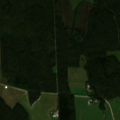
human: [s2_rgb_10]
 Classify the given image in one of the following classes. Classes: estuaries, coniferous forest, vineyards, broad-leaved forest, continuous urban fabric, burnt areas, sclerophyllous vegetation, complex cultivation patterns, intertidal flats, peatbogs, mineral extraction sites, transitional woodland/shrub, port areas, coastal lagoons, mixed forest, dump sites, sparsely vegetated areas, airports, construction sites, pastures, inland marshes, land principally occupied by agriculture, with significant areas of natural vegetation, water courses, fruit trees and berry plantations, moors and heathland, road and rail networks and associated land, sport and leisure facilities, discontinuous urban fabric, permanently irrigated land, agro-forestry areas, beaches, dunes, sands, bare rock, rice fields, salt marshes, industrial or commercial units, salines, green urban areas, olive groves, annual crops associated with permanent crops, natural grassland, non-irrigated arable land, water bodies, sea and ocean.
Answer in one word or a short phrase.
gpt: non-irrigated arable land, coniferous forest, mixed forest